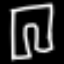
Label: pants